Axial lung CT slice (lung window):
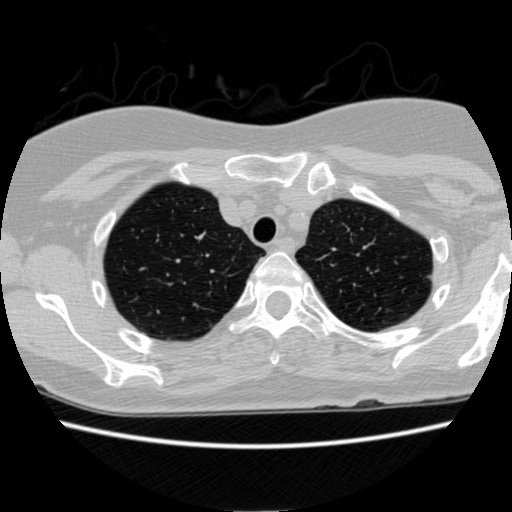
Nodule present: no